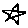
Label: star